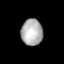
Tissue: lung
Cell type: Epithelial cells
Senescence score: 0.1478
Nuclear area (px): 560
Mean DAPI intensity: 175.832